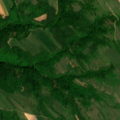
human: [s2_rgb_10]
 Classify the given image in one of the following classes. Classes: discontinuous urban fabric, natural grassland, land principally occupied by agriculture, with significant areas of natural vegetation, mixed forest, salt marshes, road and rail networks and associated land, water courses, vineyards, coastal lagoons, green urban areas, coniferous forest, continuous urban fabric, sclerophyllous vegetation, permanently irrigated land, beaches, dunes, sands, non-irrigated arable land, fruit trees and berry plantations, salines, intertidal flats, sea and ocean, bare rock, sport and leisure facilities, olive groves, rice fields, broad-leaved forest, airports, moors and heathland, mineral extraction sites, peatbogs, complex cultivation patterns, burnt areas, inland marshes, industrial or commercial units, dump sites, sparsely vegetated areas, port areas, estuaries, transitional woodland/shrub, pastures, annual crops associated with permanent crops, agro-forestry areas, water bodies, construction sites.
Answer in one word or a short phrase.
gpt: land principally occupied by agriculture, with significant areas of natural vegetation, broad-leaved forest